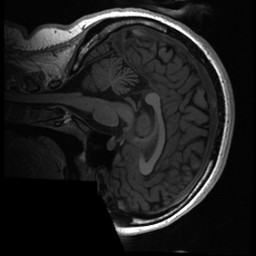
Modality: T1w
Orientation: sagittal
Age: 22
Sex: female